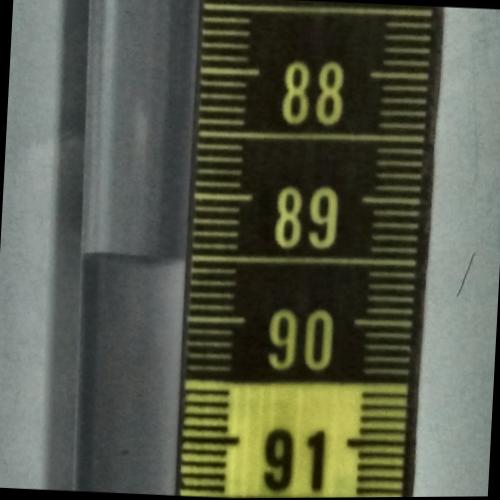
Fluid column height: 89.5 cm